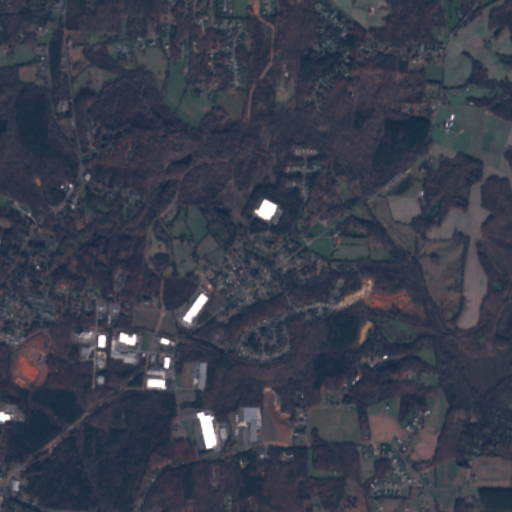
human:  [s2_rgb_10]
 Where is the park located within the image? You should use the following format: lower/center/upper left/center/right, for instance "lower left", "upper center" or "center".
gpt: The park is located in the center left of the image.
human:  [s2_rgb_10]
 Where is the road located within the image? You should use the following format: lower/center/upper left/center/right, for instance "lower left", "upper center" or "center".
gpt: There is no road in the image.